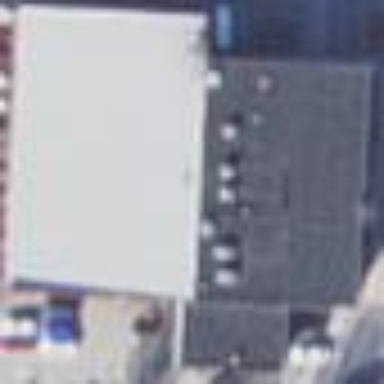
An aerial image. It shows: Building that houses car shop.